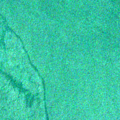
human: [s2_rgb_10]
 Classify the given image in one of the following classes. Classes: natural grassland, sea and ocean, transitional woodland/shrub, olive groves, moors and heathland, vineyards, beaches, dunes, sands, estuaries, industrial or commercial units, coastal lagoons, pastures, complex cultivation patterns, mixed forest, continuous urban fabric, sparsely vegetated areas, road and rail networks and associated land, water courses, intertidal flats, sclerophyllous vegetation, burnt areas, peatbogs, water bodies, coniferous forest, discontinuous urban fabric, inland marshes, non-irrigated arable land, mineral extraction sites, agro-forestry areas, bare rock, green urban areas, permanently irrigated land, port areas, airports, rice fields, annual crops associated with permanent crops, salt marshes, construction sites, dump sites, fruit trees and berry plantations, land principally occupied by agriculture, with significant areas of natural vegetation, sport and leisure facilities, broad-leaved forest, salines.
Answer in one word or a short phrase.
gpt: sea and ocean